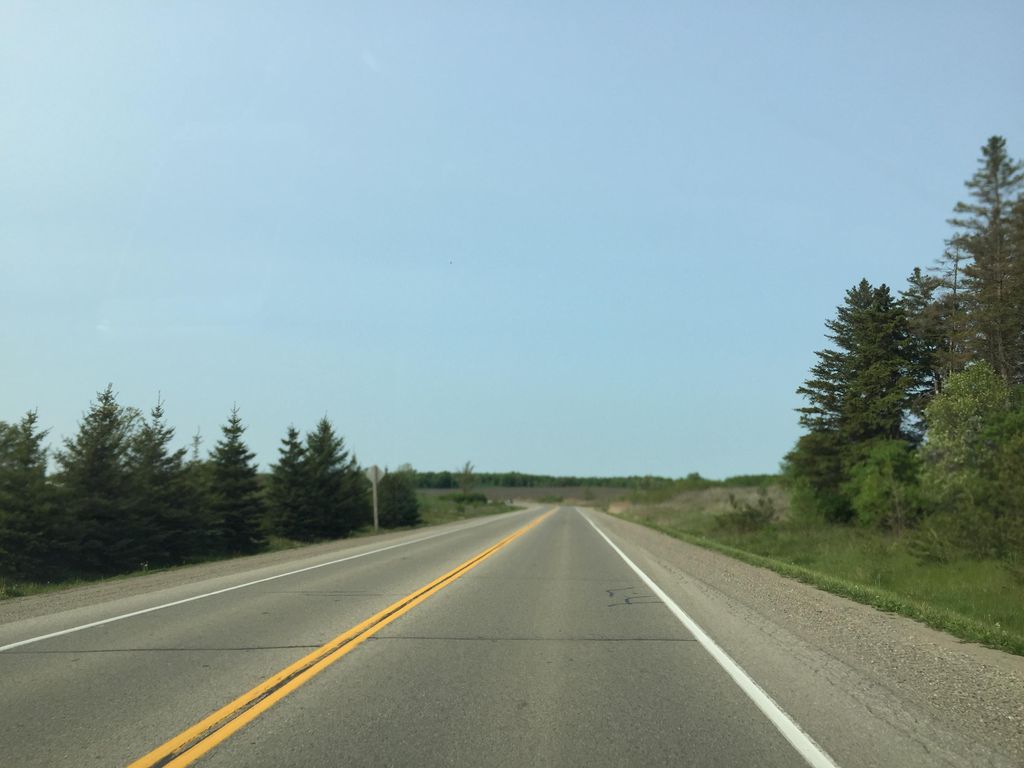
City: kitchener-waterloo